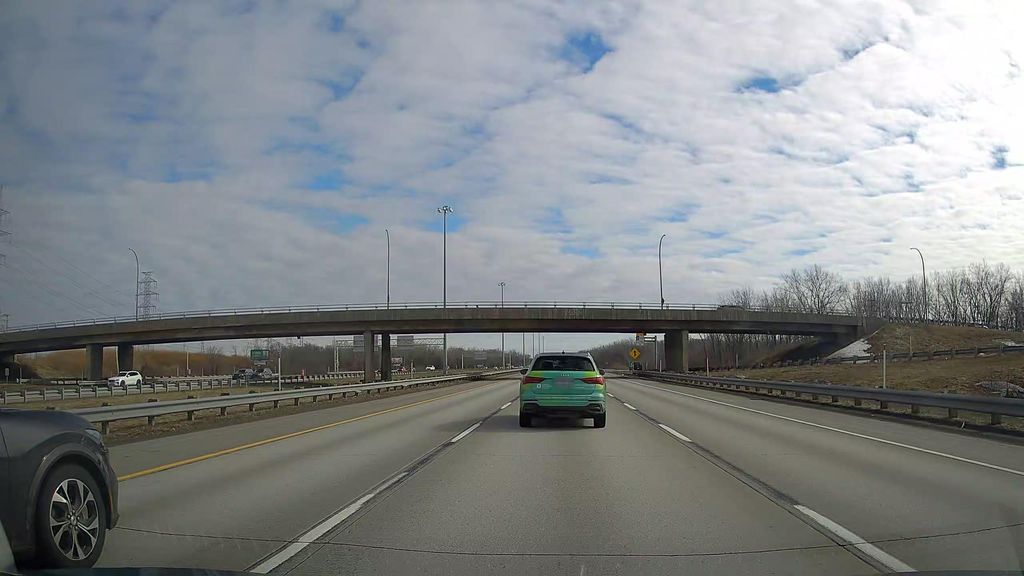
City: montreal